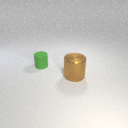
small green rubber cylinder to the left of large brown metal cylinder